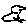
Label: bird